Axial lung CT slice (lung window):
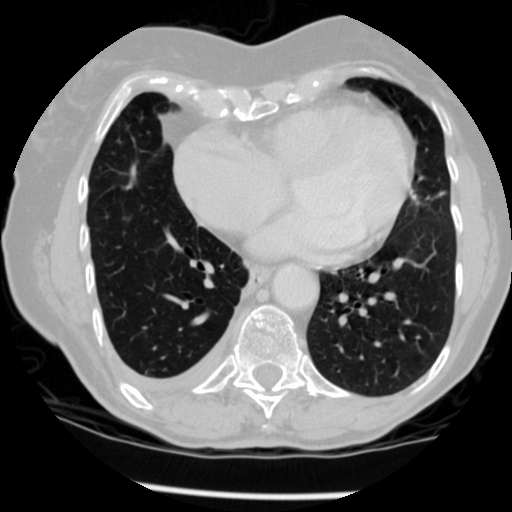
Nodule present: no